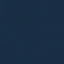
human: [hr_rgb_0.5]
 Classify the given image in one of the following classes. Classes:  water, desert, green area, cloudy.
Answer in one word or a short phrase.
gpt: water